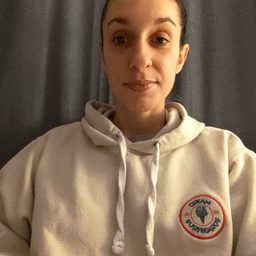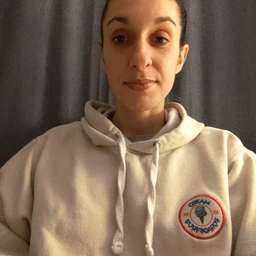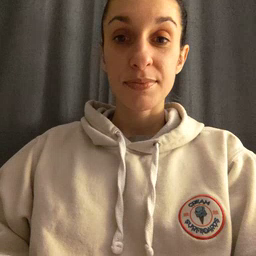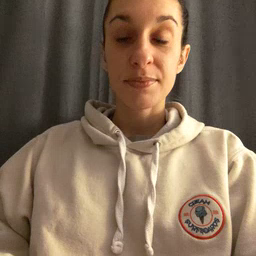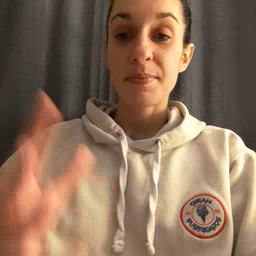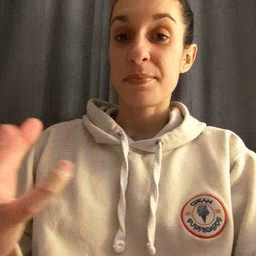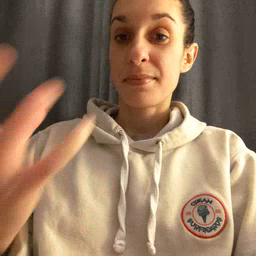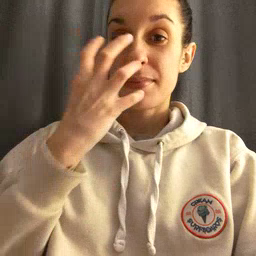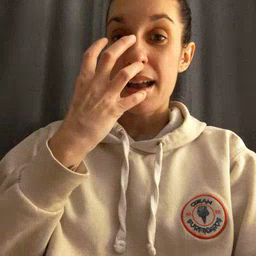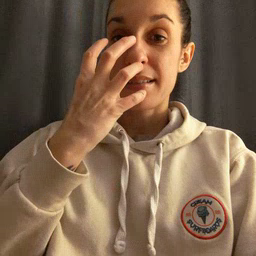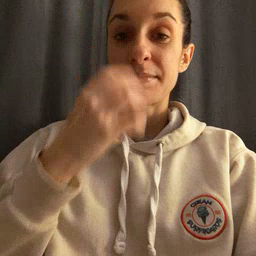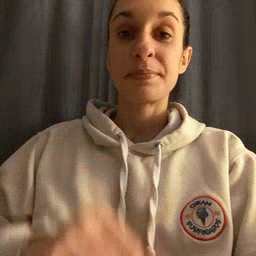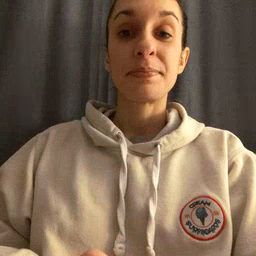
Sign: mad